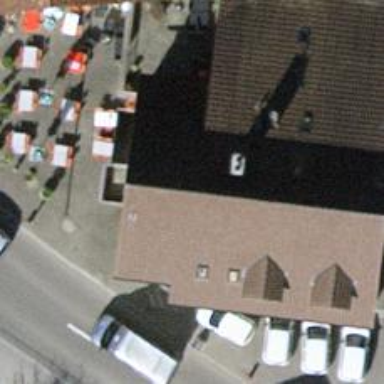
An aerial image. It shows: Restaurant.